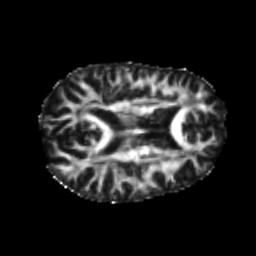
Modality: FA
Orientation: axial
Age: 24
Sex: female
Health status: healthy
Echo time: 0.074 s